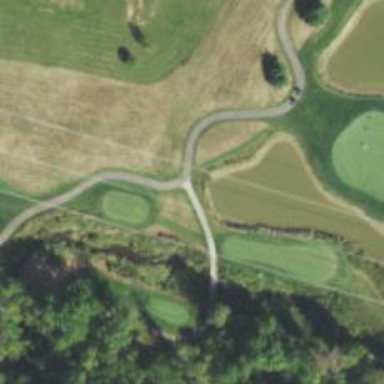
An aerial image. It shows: Path for both road and golf.